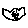
Label: cat